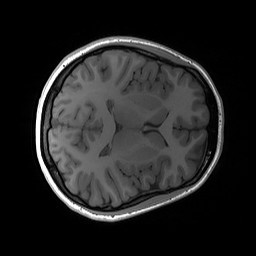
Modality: T1w
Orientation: axial